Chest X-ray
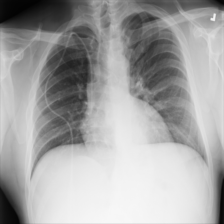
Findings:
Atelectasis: negative
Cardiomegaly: negative
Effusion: negative
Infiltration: negative
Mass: negative
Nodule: negative
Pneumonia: negative
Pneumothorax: negative
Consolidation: negative
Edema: negative
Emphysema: negative
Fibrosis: negative
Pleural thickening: negative
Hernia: negative